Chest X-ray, PA view. Patient: 55 years old, sex F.
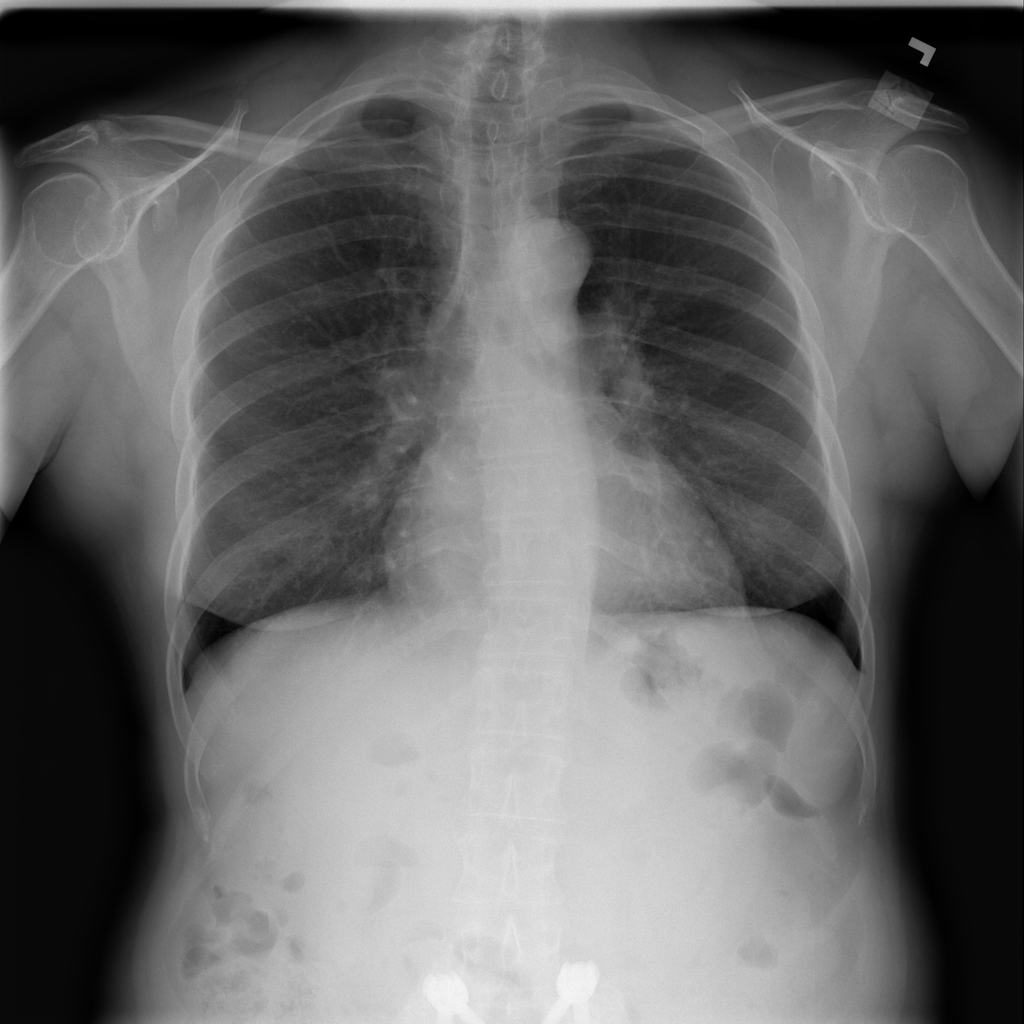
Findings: No Finding